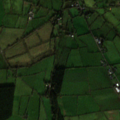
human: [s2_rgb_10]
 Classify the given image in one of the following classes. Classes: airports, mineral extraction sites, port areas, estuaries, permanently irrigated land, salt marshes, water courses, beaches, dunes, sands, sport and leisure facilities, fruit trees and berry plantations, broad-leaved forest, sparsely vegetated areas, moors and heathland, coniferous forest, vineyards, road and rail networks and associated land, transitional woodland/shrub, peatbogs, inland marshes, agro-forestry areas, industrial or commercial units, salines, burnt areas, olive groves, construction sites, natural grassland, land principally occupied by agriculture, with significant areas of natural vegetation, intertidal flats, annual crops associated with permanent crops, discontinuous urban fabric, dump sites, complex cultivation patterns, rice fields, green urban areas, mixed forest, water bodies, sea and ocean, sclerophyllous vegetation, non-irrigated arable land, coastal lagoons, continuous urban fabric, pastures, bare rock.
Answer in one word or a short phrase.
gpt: pastures, land principally occupied by agriculture, with significant areas of natural vegetation, coniferous forest